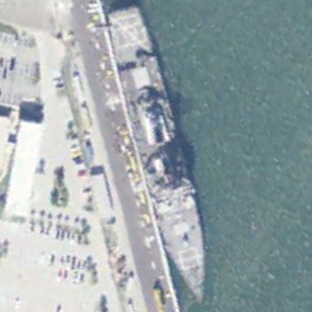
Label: destroyer